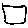
Label: square